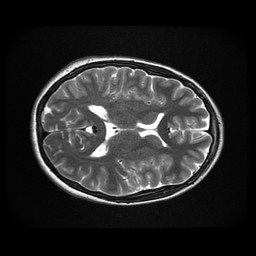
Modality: T2w
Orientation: axial
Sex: male
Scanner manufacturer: ge
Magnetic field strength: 3 T
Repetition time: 5 s
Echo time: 0.1015 s